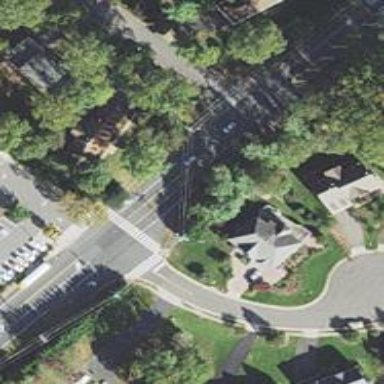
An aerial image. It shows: Marked crossing on footway.